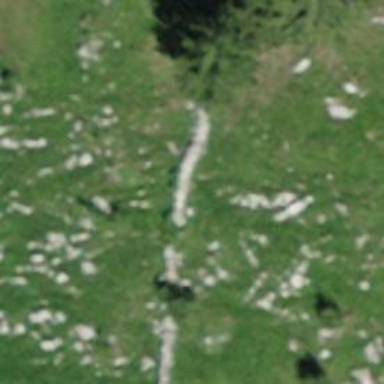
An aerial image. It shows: Dry stone wall barrier.